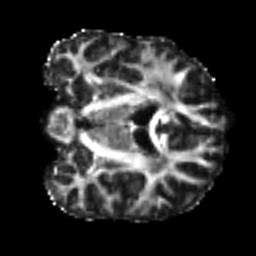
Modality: FA
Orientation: coronal
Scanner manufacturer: siemens
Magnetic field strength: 3 T
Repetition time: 4 s
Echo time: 0.0594 s